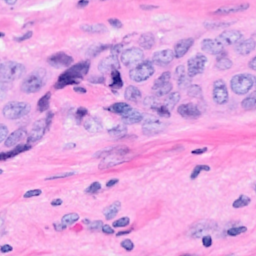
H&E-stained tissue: Breast